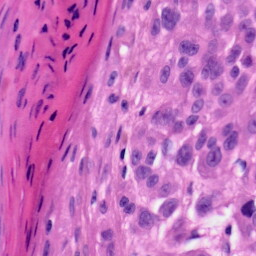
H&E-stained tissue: Skin